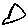
Label: triangle